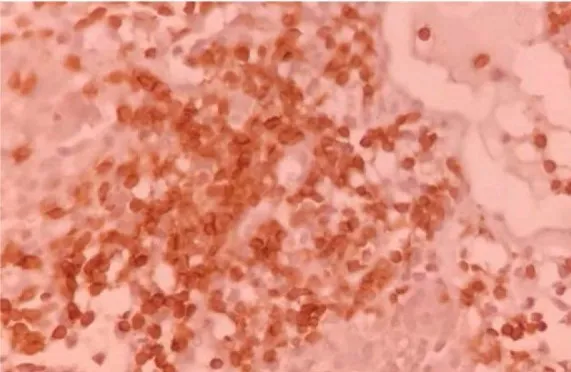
Predominantly cytoplasmic positive reaction of neoplastic cells for CD3 a pan T cell marker (X200).
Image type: pathology (immunostaining)